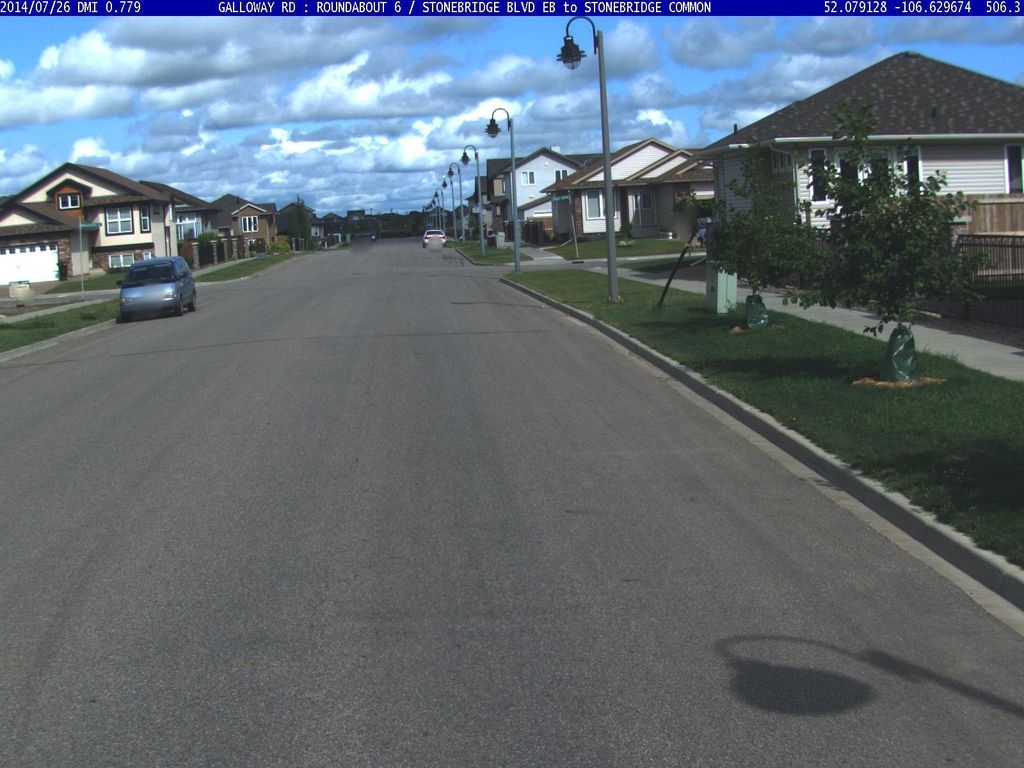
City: saskatoon